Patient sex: M
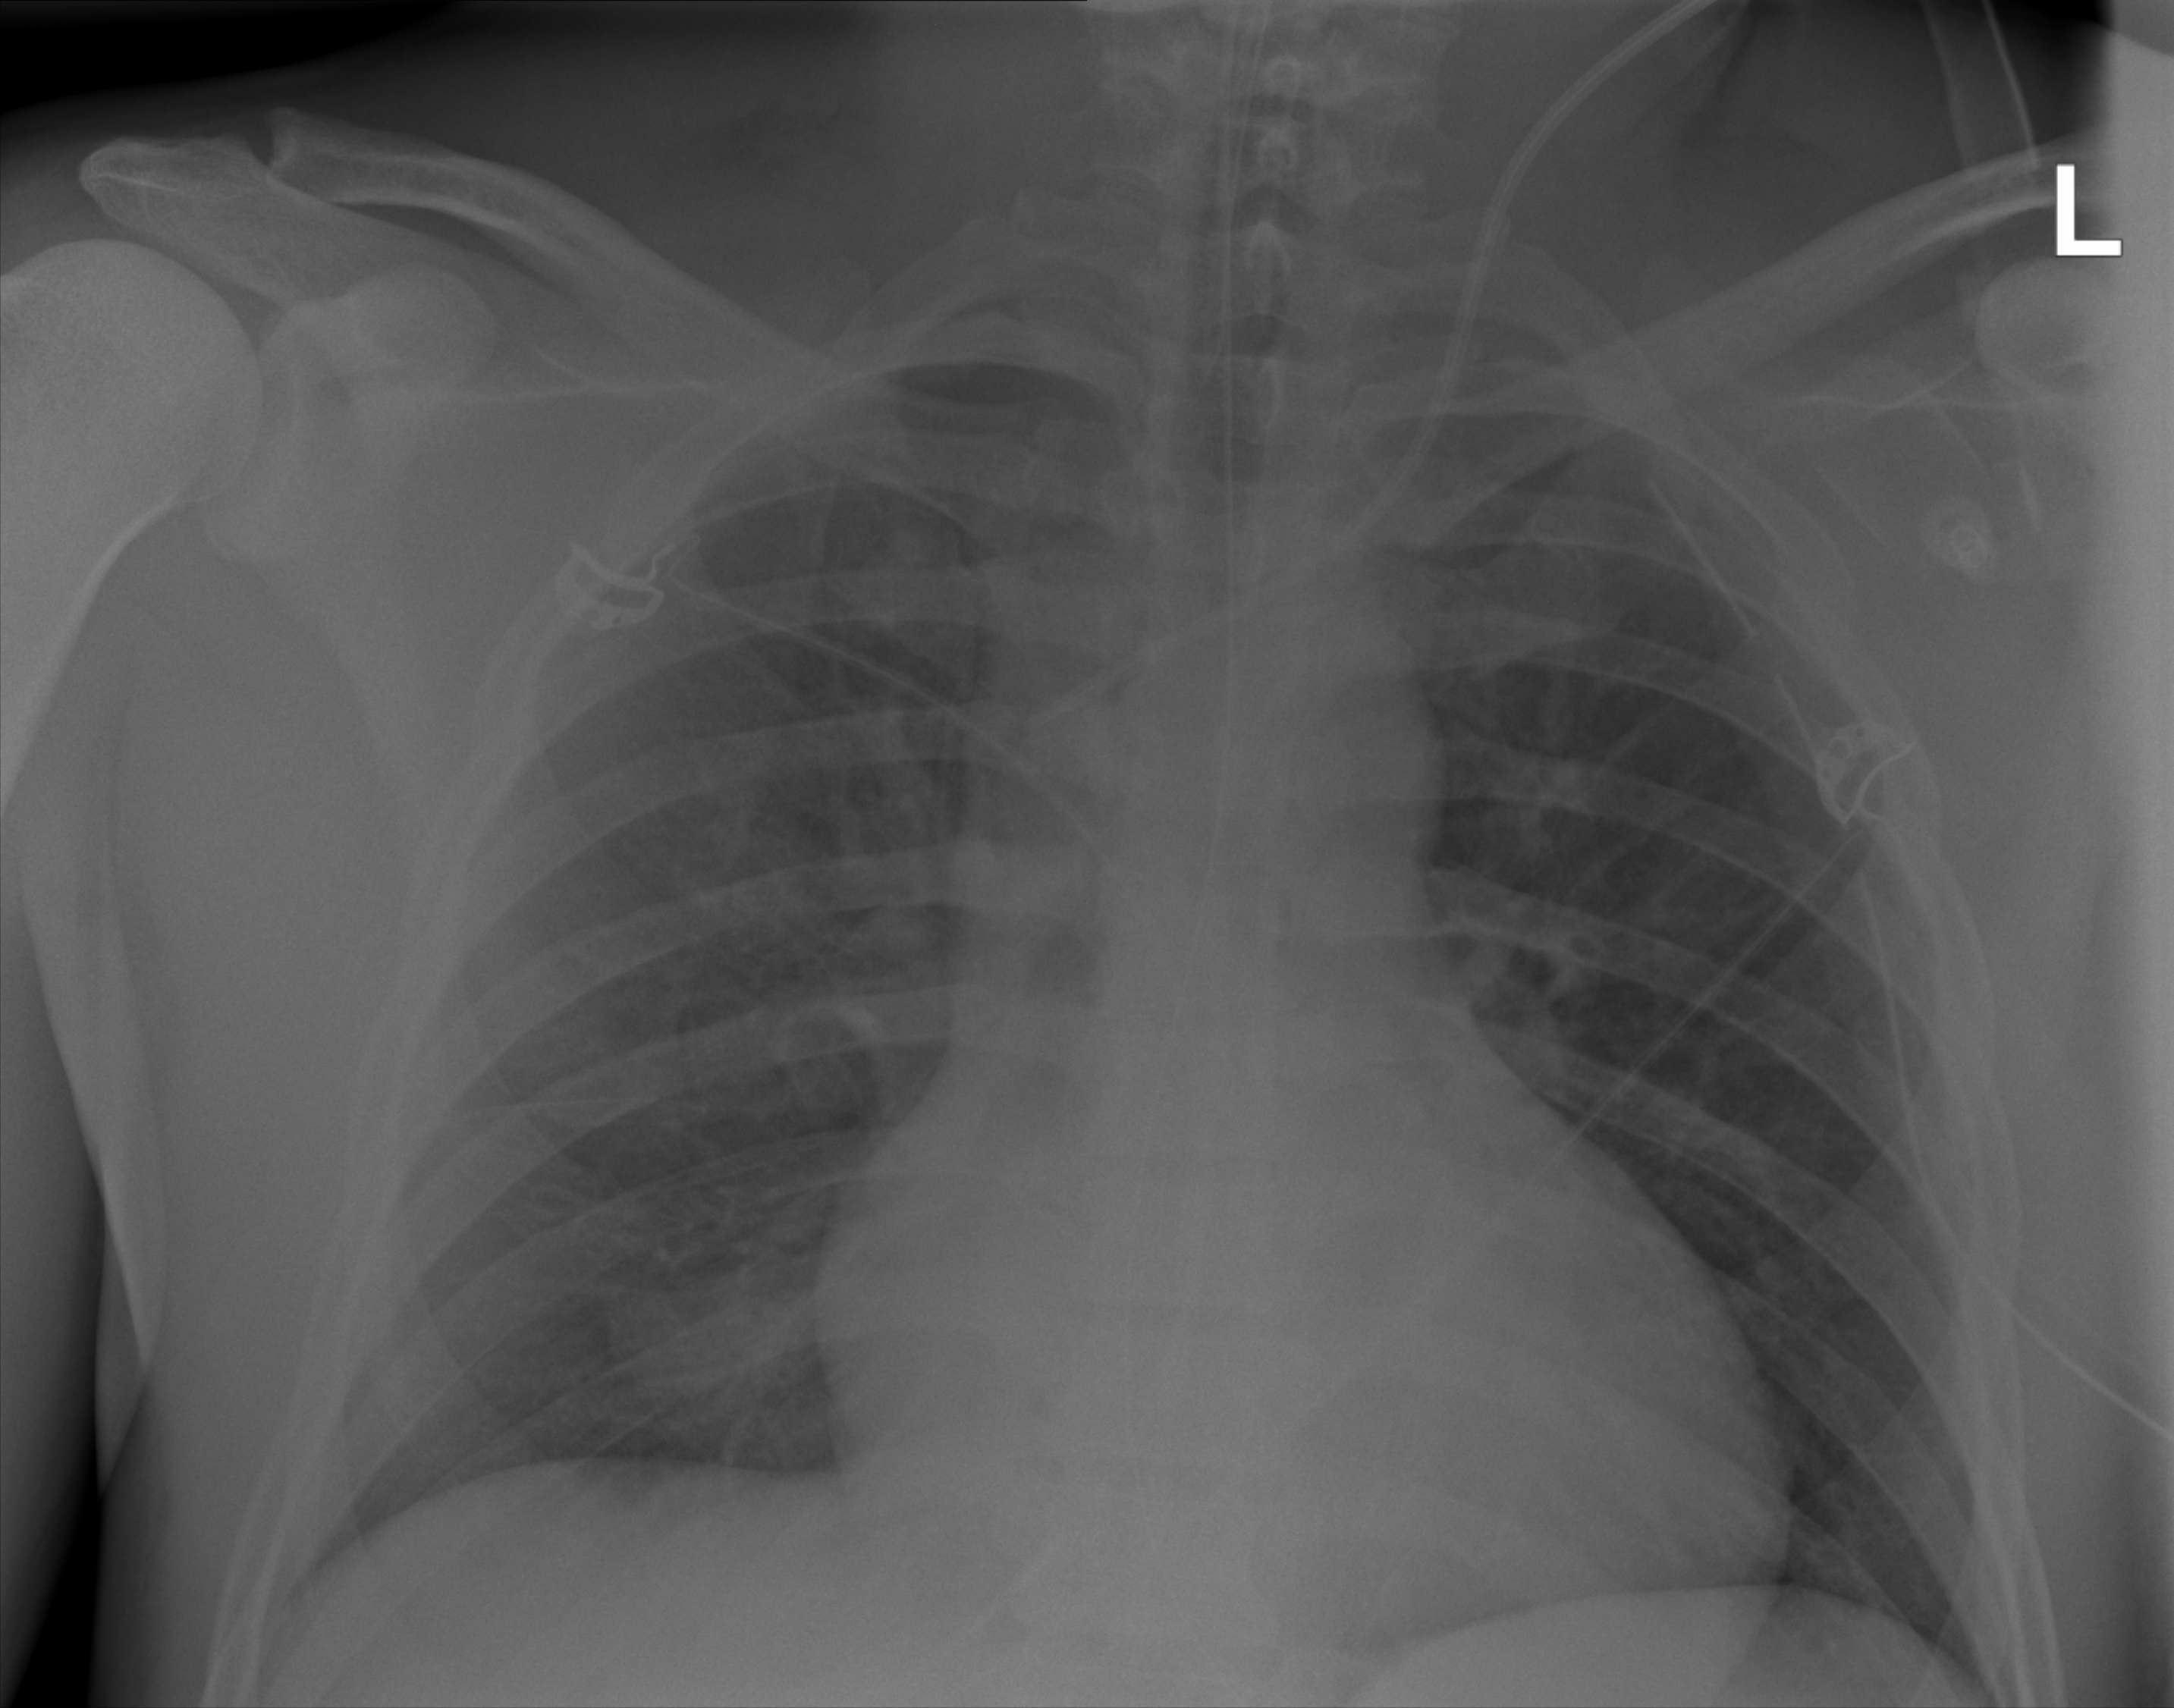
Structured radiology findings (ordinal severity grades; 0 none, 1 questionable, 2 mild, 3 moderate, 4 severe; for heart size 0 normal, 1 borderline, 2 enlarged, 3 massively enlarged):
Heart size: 0
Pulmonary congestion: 2
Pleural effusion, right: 0
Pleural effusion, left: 0
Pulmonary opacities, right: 0
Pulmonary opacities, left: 0
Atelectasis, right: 0
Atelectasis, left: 0